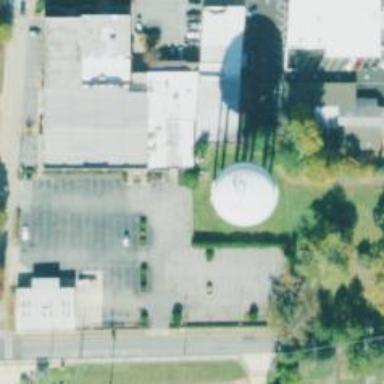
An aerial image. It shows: Water tower that is man-made.